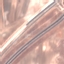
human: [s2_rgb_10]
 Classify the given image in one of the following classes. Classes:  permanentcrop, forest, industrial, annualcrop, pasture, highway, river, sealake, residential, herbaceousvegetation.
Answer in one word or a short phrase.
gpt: Highway